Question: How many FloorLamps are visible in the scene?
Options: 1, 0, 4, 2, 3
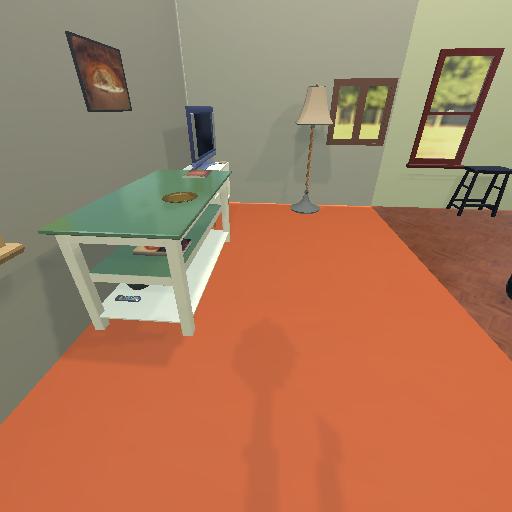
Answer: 1